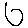
Label: circle